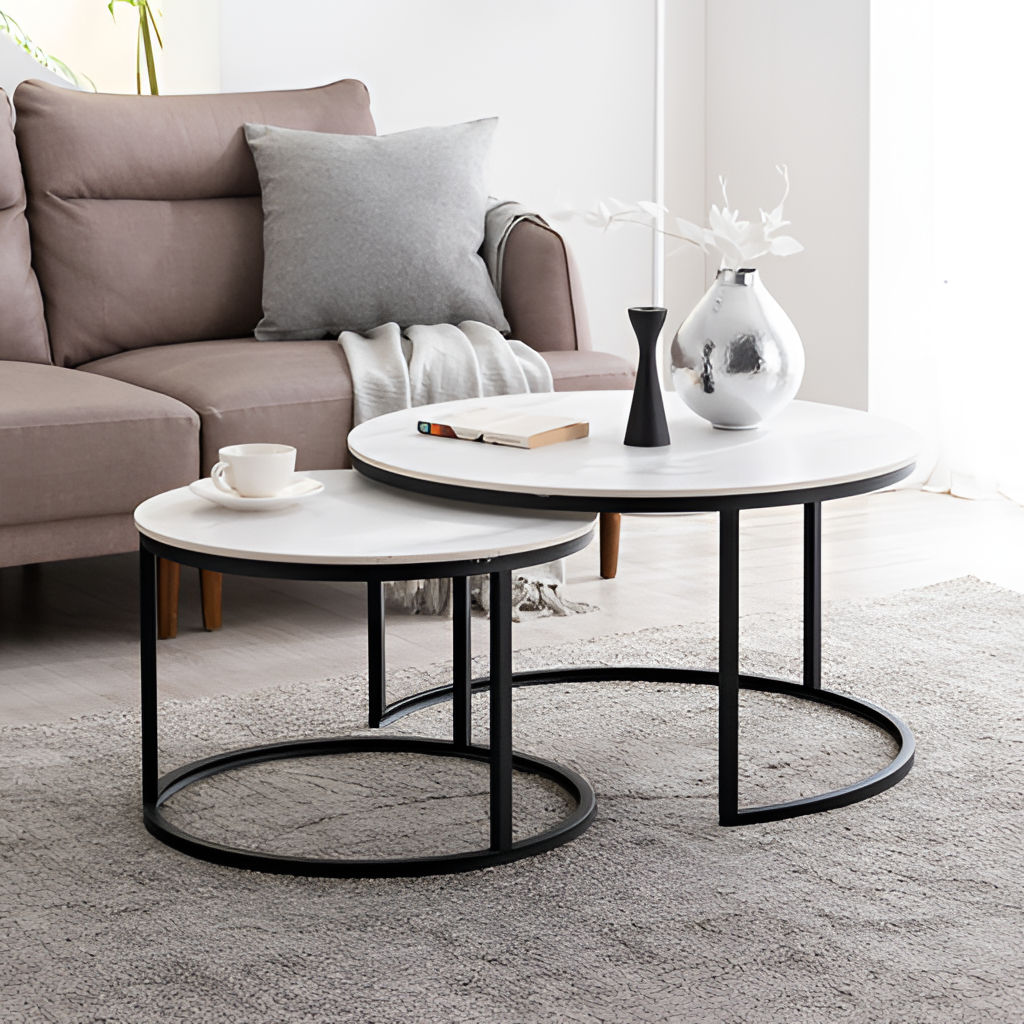
living room, white wood coffee table, contemporary, white paint wallpaper, with solid pattern, wood flooring, with plank pattern